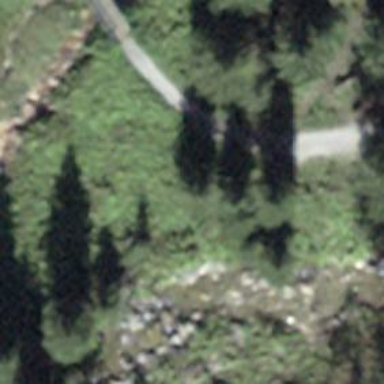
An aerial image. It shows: Path.